Field crop: maize
Growth stage: 2
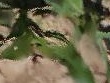
Species: maize